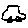
Label: car